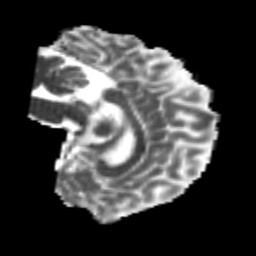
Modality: MD
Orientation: sagittal
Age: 20
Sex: male
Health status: healthy
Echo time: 0.074 s